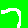
Digit: 7